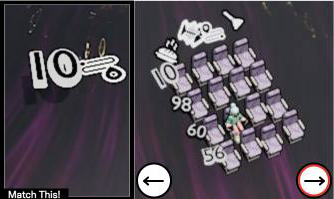
Task: seats
Answer: no